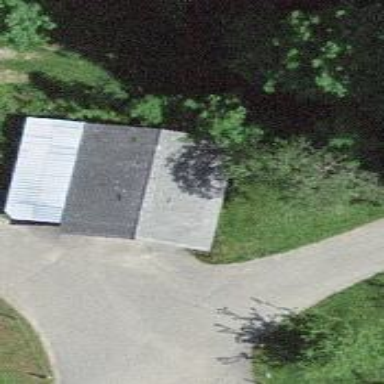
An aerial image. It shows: Garage.